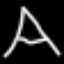
Label: The Eiffel Tower